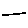
Label: line